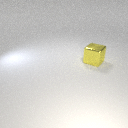
large yellow metal cube